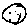
Label: smiley face